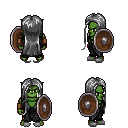
a pixel art fantasy rpg character, male body template, orc, green skin, gray robe, gold greaves, gray extra-long hairstyle, leather bracers, white slippers, shield, four views (front, back, left, right), 2x2 character sprite sheet, small pixel art, hard edges, no anti-aliasing